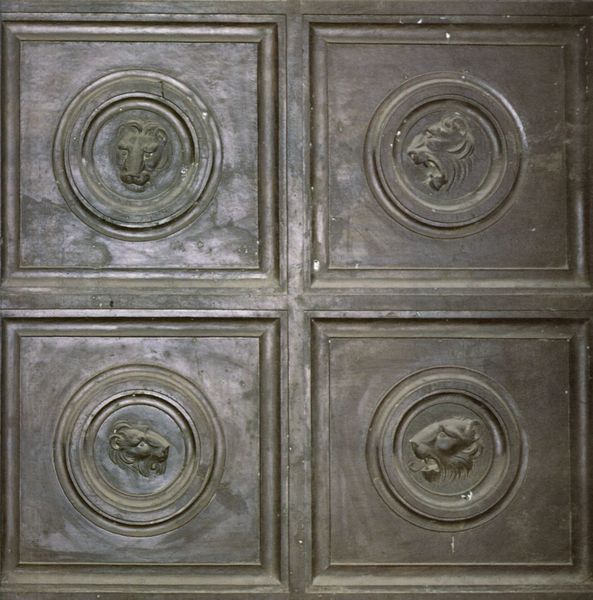
Titel: Nordtür
Künstler: Lorenzo Ghiberti
Standort: Florenz, Baptisterium (EU - I - Toskana)
Schlagwörter: köpfe, tür, tiere, ornament, rahmen, portrait, en face, frontal, ohren, kreis, rund, fell, relief, seitlich, verzierung, metall, bronze, tor, truhe, kreise, löwenkopf, darstellung, quadrate, zähne, löwen, maul, zunge, florenz, kassetten, löwe, quadrat, kassette, tiger, panel, fauchen, releif